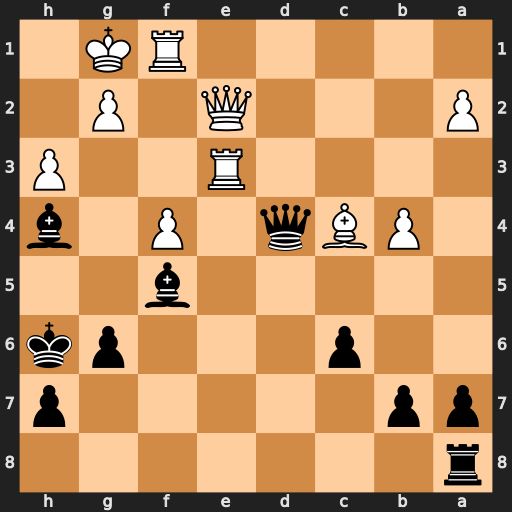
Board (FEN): r7/pp5p/2p3pk/5b2/1PBq1P1b/4R2P/P3Q1P1/5RK1
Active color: b
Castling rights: -
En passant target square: -
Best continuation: Re8 Rf3 Be4 Rf2 Bxf2+ Qxf2 Qxc4